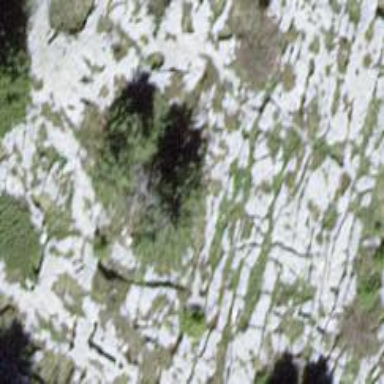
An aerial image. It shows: Needle-leaved tree in its natural environment.